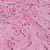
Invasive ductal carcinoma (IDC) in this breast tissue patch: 1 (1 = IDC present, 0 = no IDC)